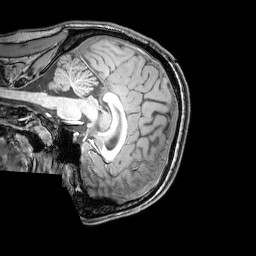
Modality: T1w
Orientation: sagittal
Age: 21
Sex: male
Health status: healthy
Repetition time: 0.081 s
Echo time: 0.037 s